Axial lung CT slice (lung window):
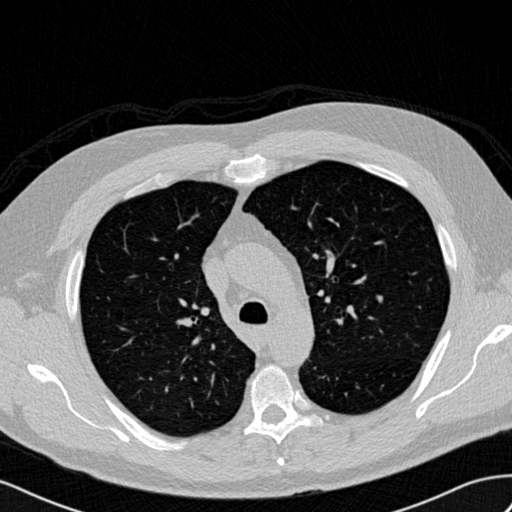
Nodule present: no